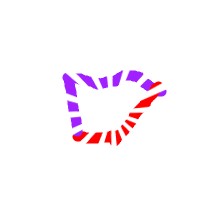
Shape: trapezoid